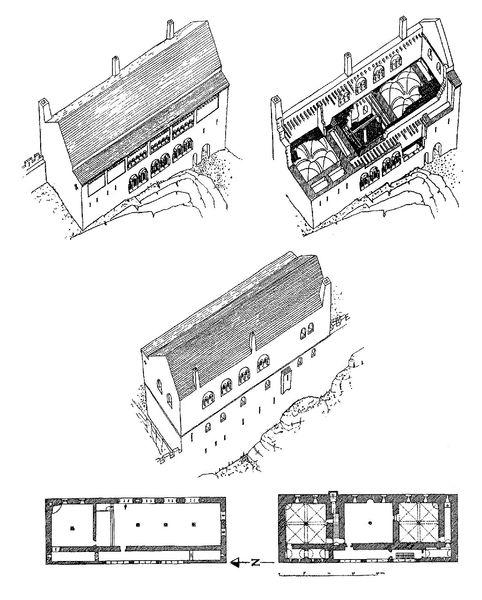
Titel: Wartburg
Standort: Eisenach (EU - D - Thüringen)
Schlagwörter: fenster, säulen, tür, zeichnung, zimmer, dach, haus, weg, architektur, häuser, norden, kirche, drei, gotik, schornstein, modell, ansicht, bogen, schornsteine, vogelperspektive, seitenansicht, innenansicht, tor, halle, eingang, gewölbe, stockwerk, öffnung, mittelschiff, plan, einblick, stockwerke, pfeil, dachgeschoss, grundriss, aufriss, etage, bauplan, erdgeschoss, schonstein, nord, nordpfeil, u, voggelperspektive, axionometrie, triforiumsfenster, anischten